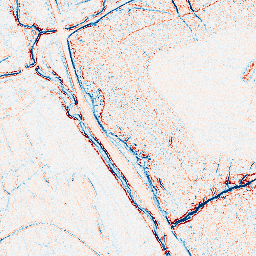
Category: edge_preserving
Decomposition family: bilateral
Decomposition parameters: d: 5
sigma_color: 75
sigma_space: 50
Upsampling method: bspline
Upsampling parameters: scale: 4
Upsampling scale: 4